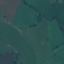
Label: Pasture